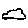
Label: cloud